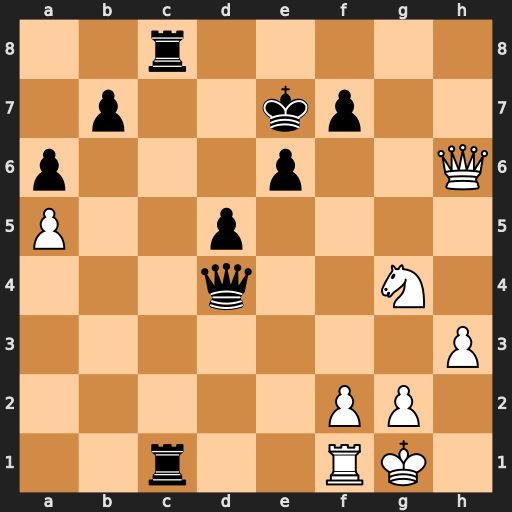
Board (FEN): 2r5/1p2kp2/p3p2Q/P2p4/3q2N1/7P/5PP1/2r2RK1
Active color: w
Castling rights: -
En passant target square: -
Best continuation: Rxc1 Rxc1+ Qxc1